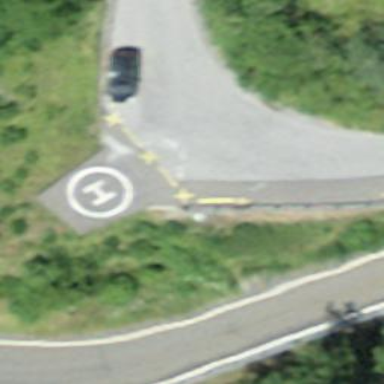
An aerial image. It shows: Image showing helipad at airport.